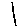
Label: line